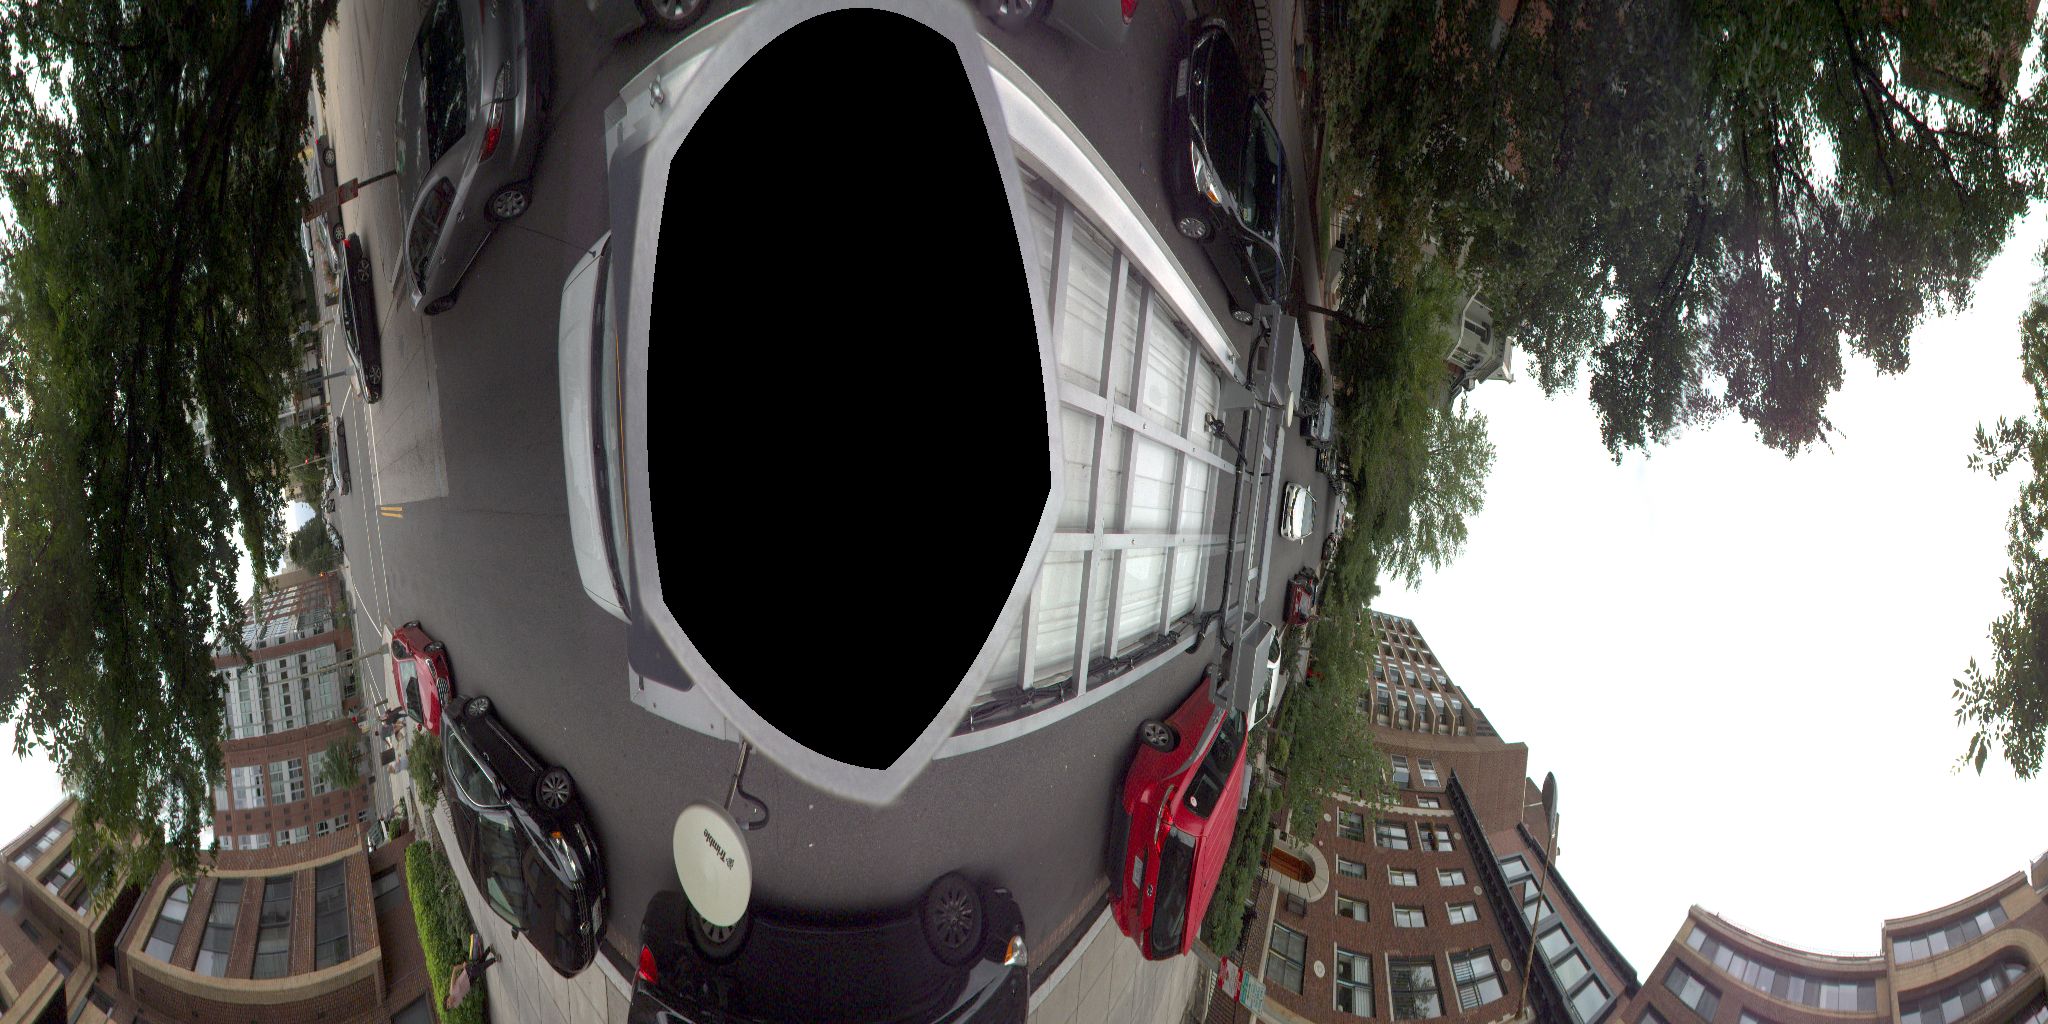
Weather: clear
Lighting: day
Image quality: slightly poor
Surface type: cycling surface
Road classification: service
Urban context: urban centre
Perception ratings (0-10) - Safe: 0.96, Lively: 1.91, Beautiful: 3.89, Boring: 4.18, Depressing: 3.31, Wealthy: 0.45